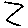
Label: zigzag